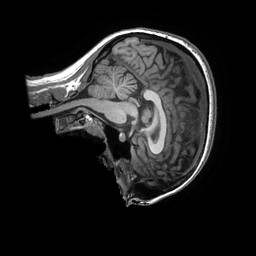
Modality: T1w
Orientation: sagittal
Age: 30
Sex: female
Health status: healthy
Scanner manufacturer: ge